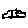
Label: car